Aerial crown-view tile of a tropical tree (Barro Colorado Island, Panama), acquired 20250317:
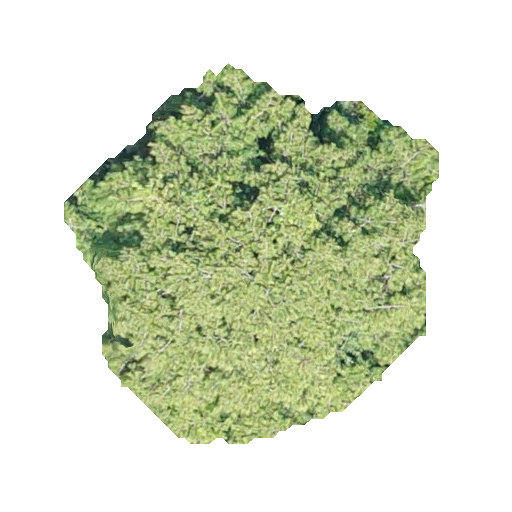
Species: Virola surinamensis
GBIF accepted scientific name: Virola surinamensis
Crown area: 147.561 m²